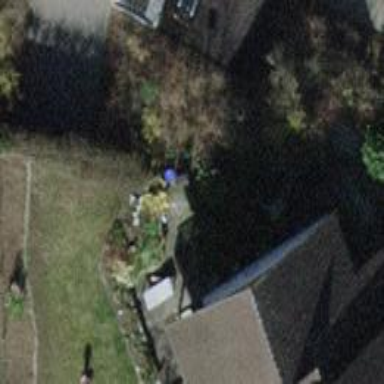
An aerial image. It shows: Terrace building.